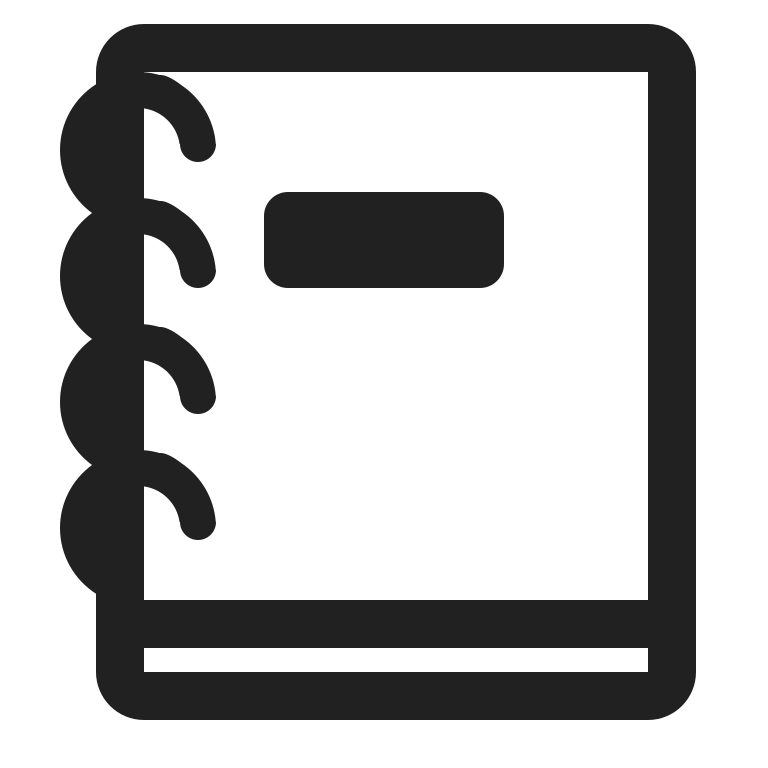
ledger high contrast